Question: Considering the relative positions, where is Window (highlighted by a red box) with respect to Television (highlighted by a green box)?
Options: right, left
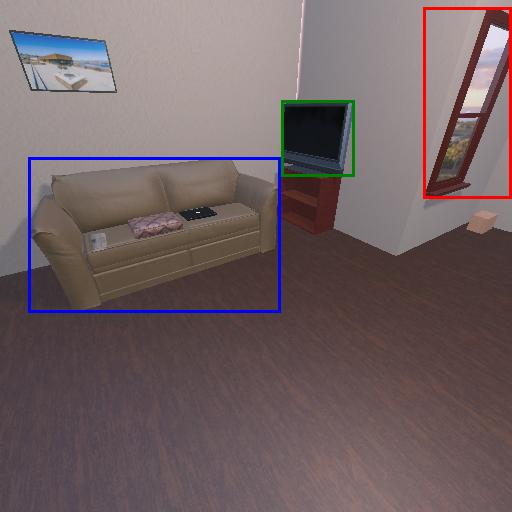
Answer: right